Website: crate-barrel
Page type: receipt
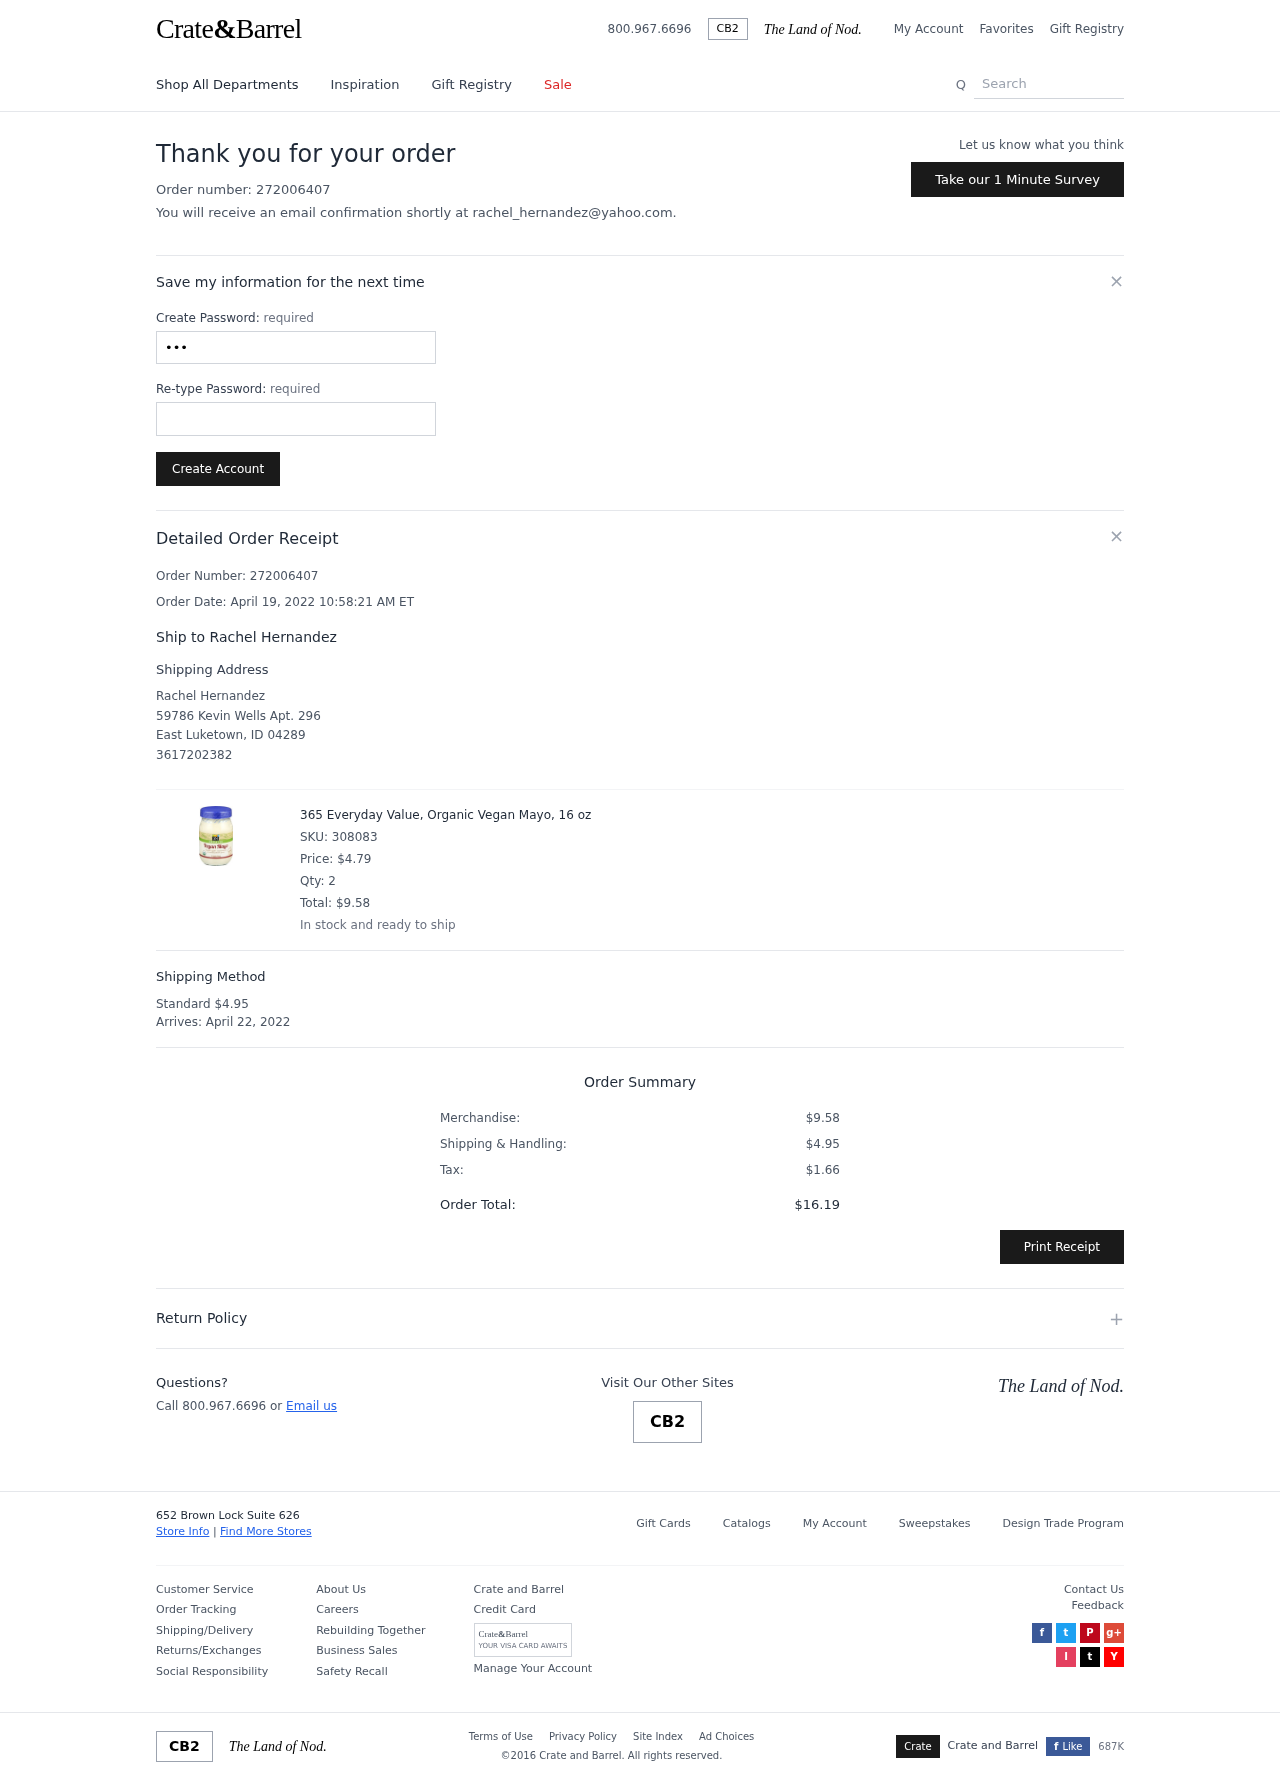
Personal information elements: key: PII_CITY
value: East Luketown
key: PII_EMAIL
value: rachel_hernandez@yahoo.com
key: PII_FULLNAME
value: Rachel Hernandez
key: PII_FULLNAME
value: Ship to Rachel Hernandez
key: PII_PHONE
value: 3617202382
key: PII_POSTCODE
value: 04289
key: PII_STATE_ABBR
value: ID
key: PII_STREET
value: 59786 Kevin Wells Apt. 296
Product elements: key: PRODUCT1_NAME
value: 365 Everyday Value, Organic Vegan Mayo, 16 oz
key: PRODUCT1_PRICE
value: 4.79
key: PRODUCT1_QUANTITY
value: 2
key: PRODUCT1_SKU
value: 308083
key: PRODUCT1_TOTAL
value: $9.58
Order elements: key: ORDER_ID
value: Order Number: 272006407
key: ORDER_ID
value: Order number: 272006407
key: ORDER_DATE
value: Order Date: April 19, 2022 10:58:21 AM ET
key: ORDER_SHIPPING_COST
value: $4.95
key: ORDER_DELIVERY_DATE
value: April 22, 2022
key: ORDER_SUBTOTAL
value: $9.58
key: ORDER_TAX
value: $1.66
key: ORDER_TOTAL
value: $16.19
Search elements: key: HEADER_SEARCH
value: Search